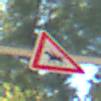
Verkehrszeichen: ReiterRechts
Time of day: MorningAfternoon
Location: Outdoor (Nature)
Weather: PartlyCloudy
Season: NotSpecified
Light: Natural